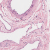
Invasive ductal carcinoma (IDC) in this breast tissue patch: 0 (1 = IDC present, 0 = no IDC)